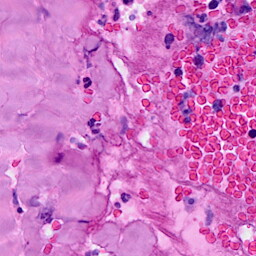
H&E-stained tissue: Breast